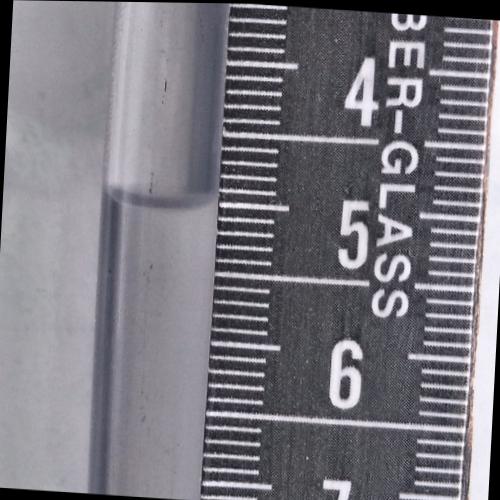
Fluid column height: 5.0 cm